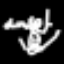
Label: angel